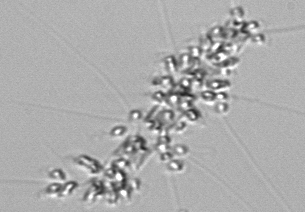
Label: Chaetoceros_didymus_TAG_external_flagellate